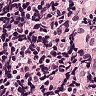
Metastatic tissue present: no